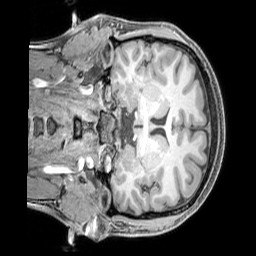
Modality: T1w
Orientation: coronal
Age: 21
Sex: female
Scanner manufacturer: siemens
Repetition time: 2.3 s
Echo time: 0.00226 s